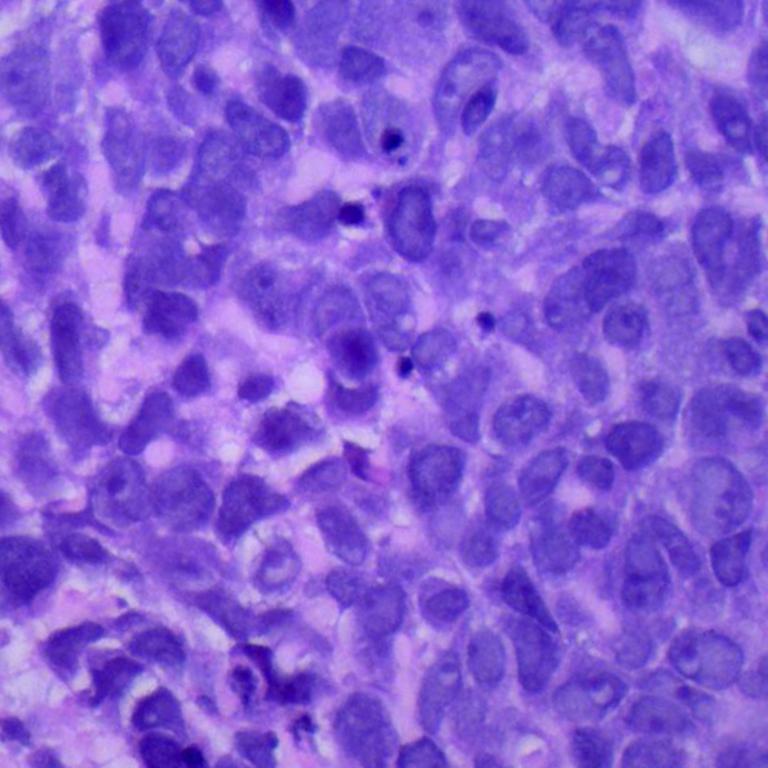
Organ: lung
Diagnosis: squamous carcinomas